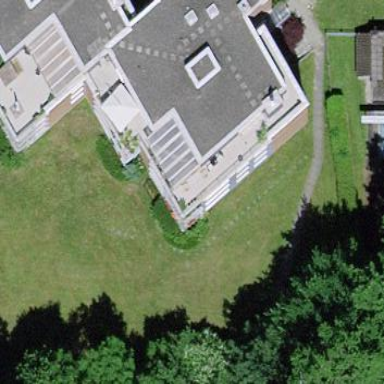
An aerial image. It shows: Residential building.